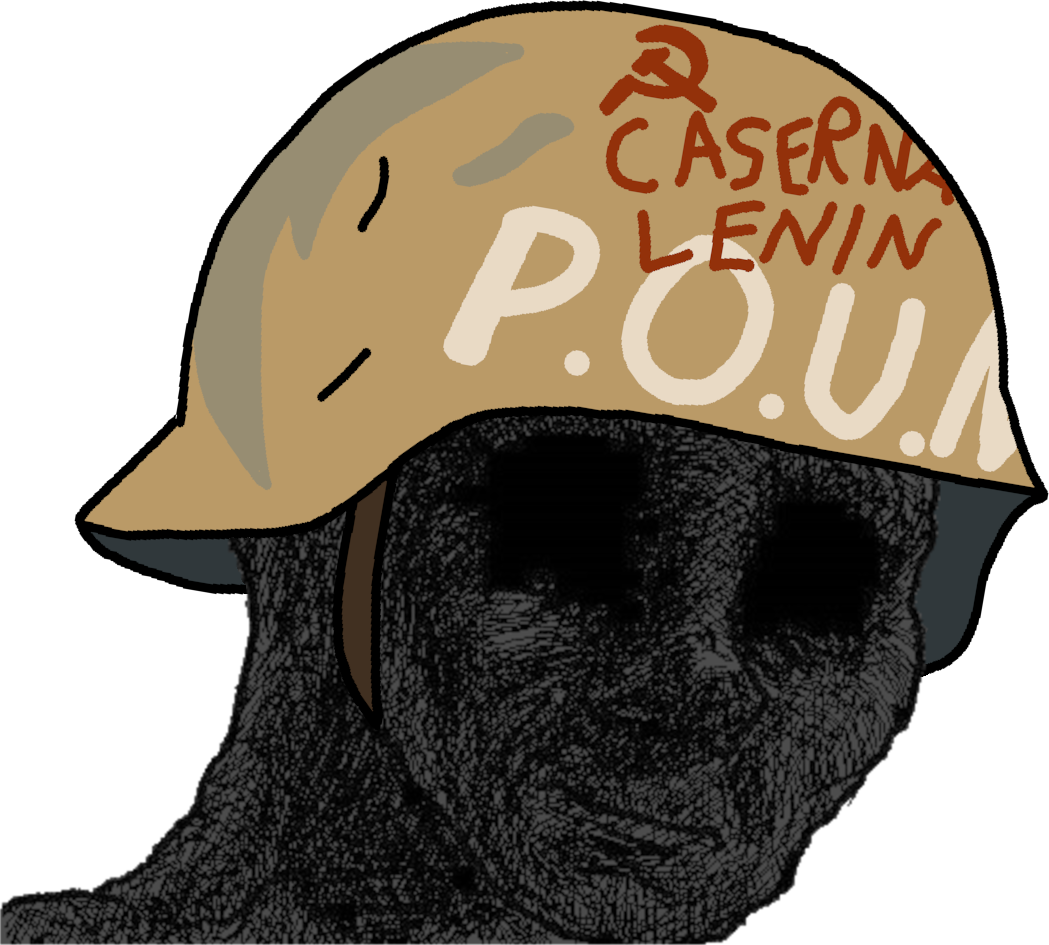
Label: 5_Withered_Wojak